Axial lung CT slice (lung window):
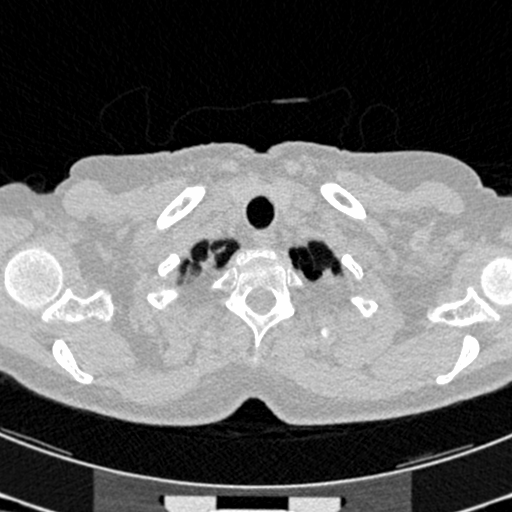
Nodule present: no